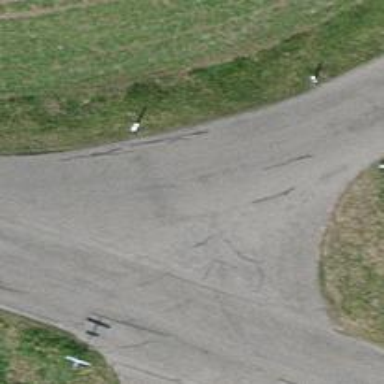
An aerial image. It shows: Tertiary road with asphalt surface.